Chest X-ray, PA view. Patient: 57 years old, sex M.
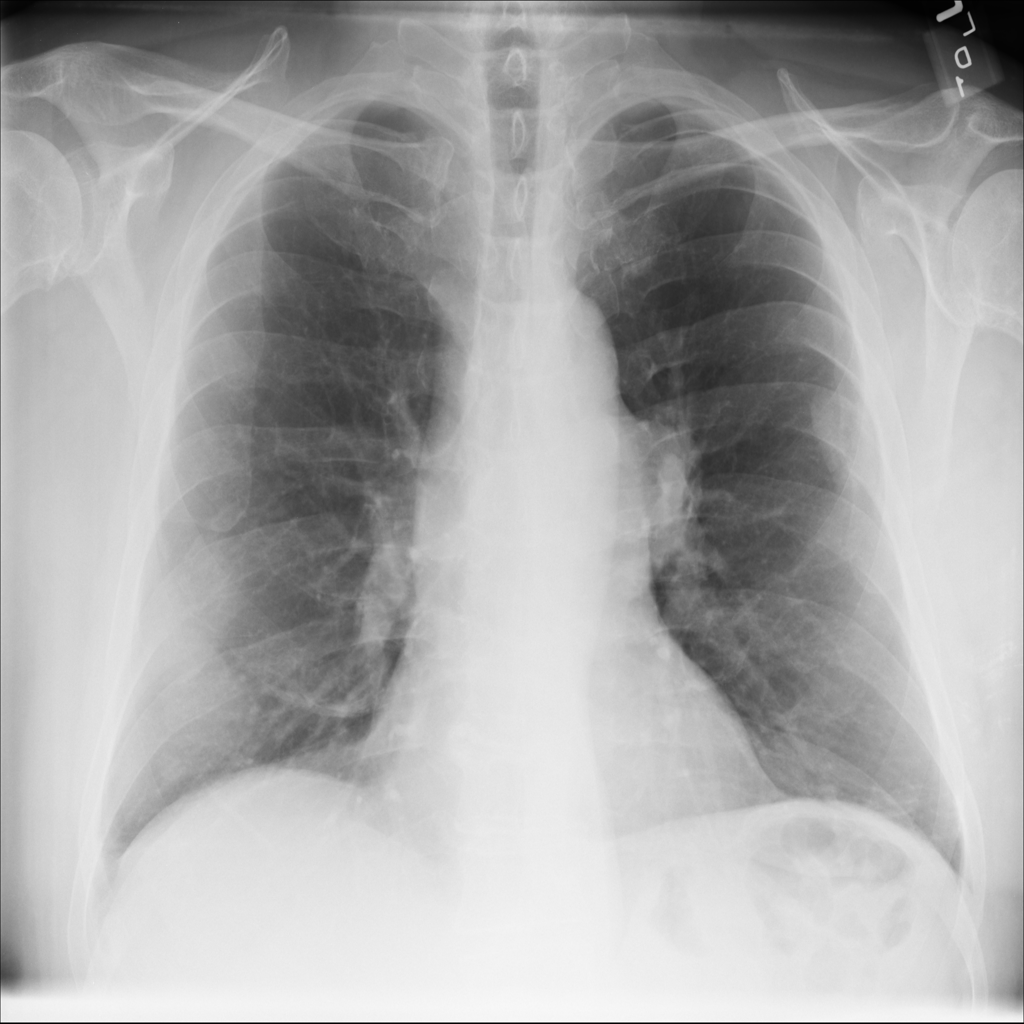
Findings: Mass